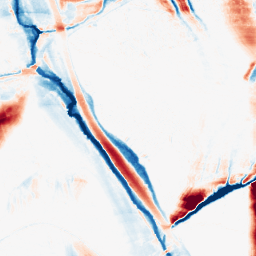
Category: morphological
Decomposition family: morphological_ellipse
Decomposition parameters: operation: average
width: 10
height: 50
Upsampling method: bilinear
Upsampling parameters: scale: 4
Upsampling scale: 4